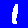
Digit: 1